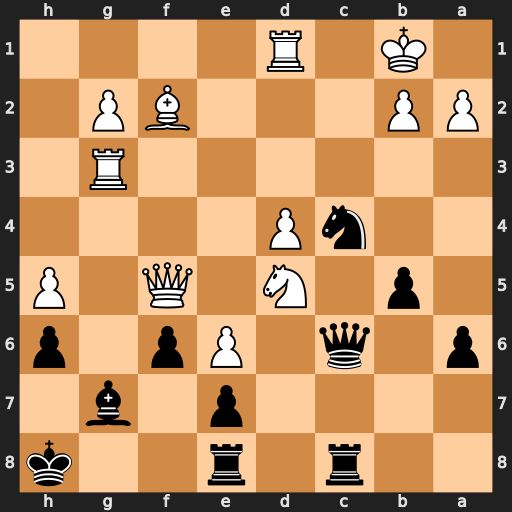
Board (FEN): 2r1r2k/4p1b1/p1q1Pp1p/1p1N1Q1P/2nP4/6R1/PP3BP1/1K1R4
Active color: b
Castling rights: -
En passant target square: -
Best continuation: Nd2+ Ka1 Qc1+ Qb1 Nxb1 Rxc1 Rxc1